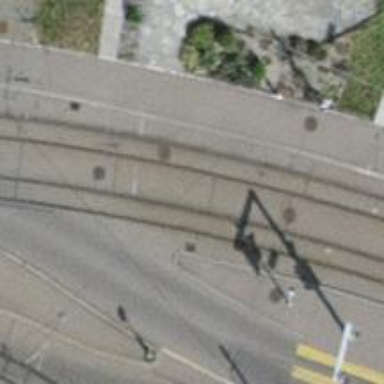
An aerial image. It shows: Railway crossing.